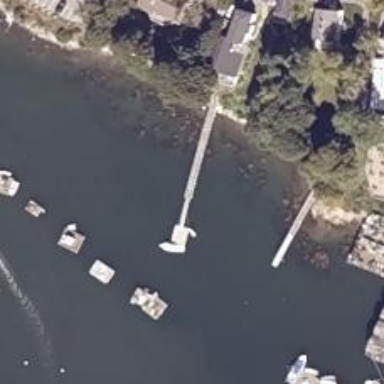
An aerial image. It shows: Man-made pier.